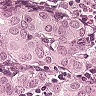
Metastatic tissue present: yes